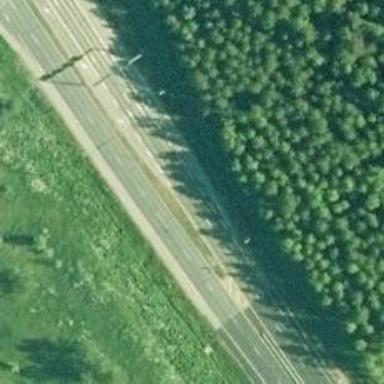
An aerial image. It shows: Trunk highway.